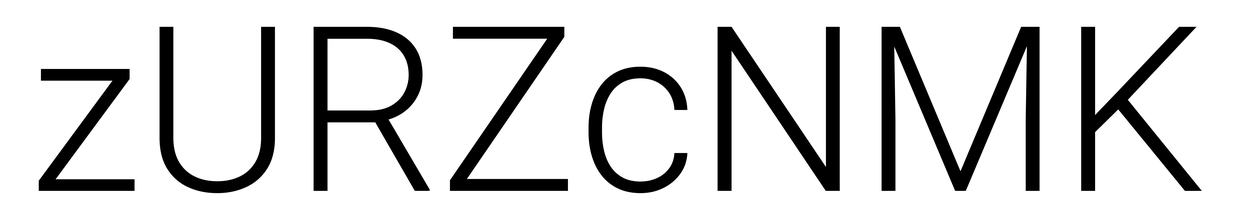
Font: Roboto_Light